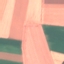
Land use / land cover class: AnnualCrop